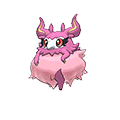
Pok\u00e9mon: aromatisse